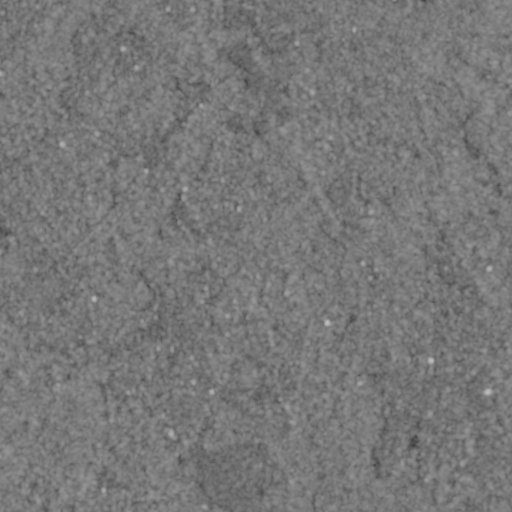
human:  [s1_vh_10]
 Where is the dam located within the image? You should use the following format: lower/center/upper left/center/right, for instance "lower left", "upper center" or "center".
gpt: The dam is located in the lower right of the image.
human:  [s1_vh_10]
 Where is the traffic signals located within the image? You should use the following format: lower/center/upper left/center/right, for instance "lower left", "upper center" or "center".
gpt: The traffic signals is located in the center right of the image.
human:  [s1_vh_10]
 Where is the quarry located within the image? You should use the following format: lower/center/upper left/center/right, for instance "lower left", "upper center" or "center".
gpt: There is no quarry in the image.

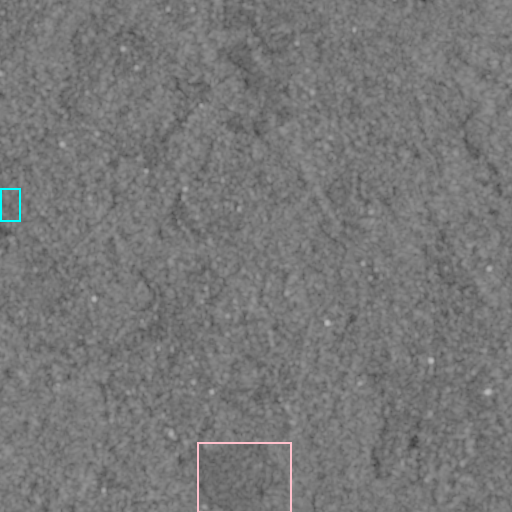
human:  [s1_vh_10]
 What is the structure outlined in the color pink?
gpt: The structure outlined in pink is a crop field.
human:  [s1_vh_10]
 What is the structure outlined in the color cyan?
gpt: The structure outlined in cyan is a park.
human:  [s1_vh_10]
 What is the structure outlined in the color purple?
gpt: There is no purple outline.